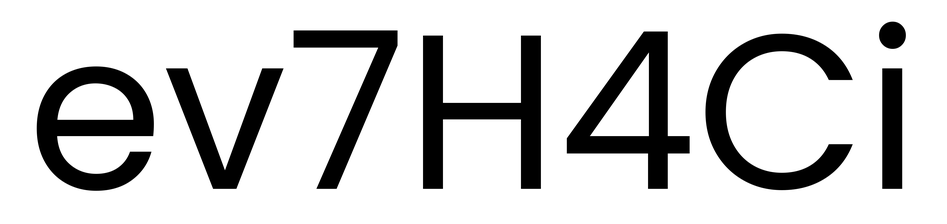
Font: Poppins-Regular